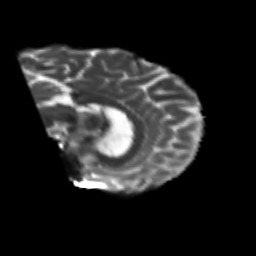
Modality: T2w
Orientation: sagittal
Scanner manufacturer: siemens
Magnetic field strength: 3 T
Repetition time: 6.8 s
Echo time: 0.093 s